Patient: sex M, age 75
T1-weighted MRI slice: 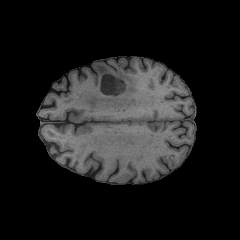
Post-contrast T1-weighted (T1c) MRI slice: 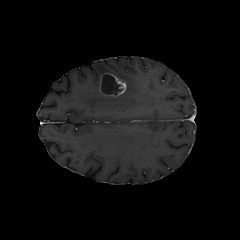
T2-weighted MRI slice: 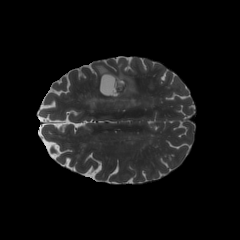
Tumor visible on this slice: yes
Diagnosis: Glioblastoma, IDH-wildtype
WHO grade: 4